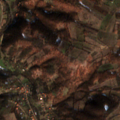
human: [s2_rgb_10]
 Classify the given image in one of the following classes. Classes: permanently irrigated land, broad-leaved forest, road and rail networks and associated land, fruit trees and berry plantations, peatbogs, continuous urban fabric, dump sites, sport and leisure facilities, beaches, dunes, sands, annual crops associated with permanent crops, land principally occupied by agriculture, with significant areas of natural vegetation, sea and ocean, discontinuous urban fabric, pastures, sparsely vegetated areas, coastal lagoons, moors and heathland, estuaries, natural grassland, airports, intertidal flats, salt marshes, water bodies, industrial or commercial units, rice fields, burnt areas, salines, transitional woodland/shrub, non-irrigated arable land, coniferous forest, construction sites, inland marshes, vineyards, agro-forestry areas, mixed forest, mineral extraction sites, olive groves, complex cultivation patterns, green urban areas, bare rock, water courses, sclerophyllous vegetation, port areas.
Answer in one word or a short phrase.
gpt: discontinuous urban fabric, complex cultivation patterns, land principally occupied by agriculture, with significant areas of natural vegetation, broad-leaved forest